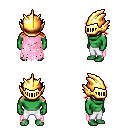
a pixel art fantasy rpg character, male body template, orc, green skin, pink tattered cape, white pants, red loose hair, gold helm, four views (front, back, left, right), 2x2 character sprite sheet, small pixel art, hard edges, no anti-aliasing